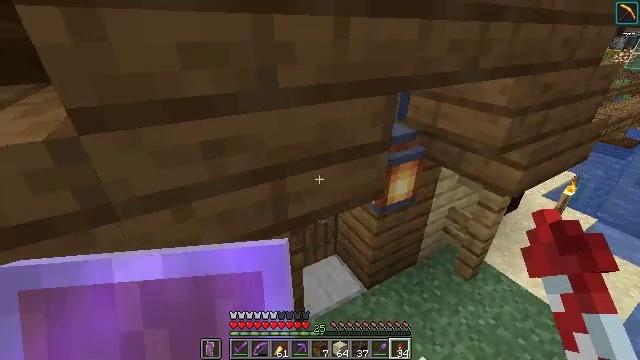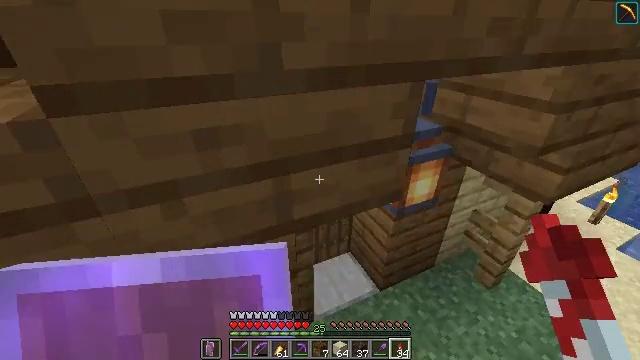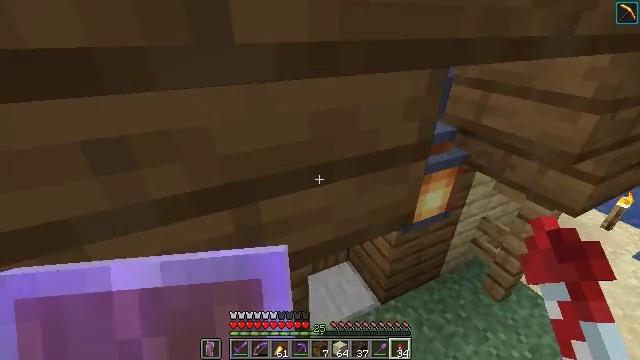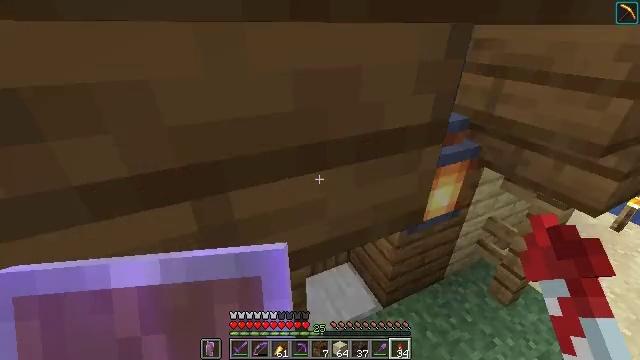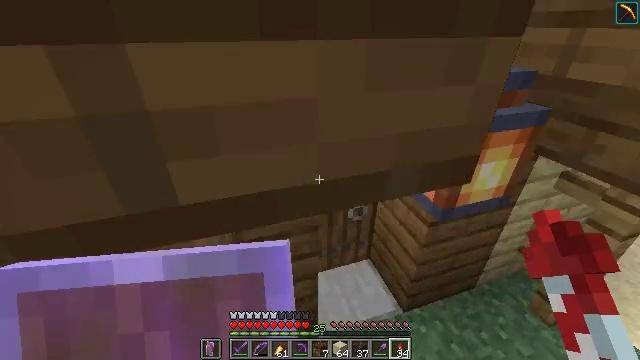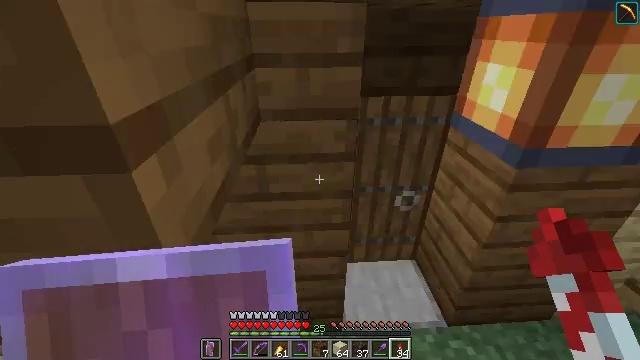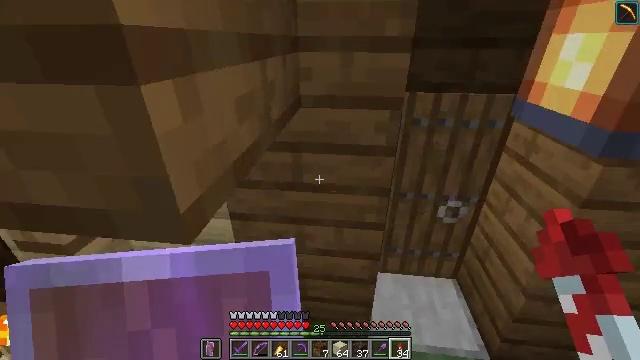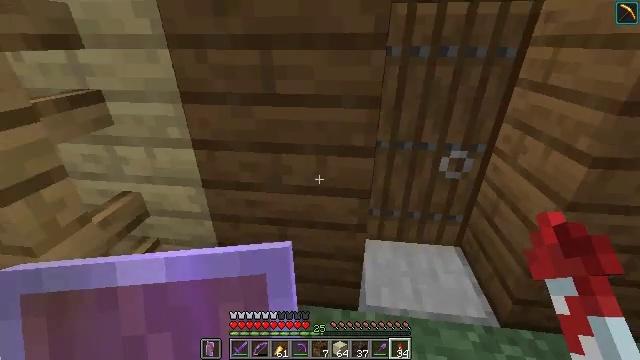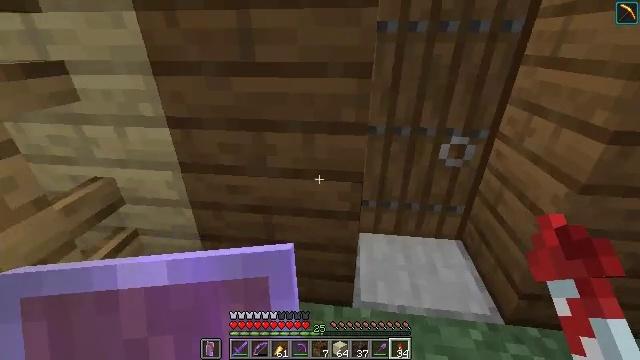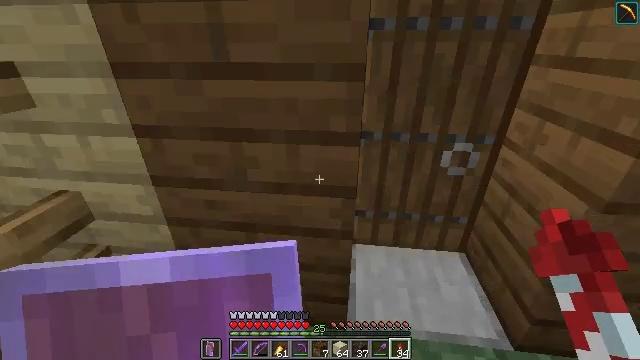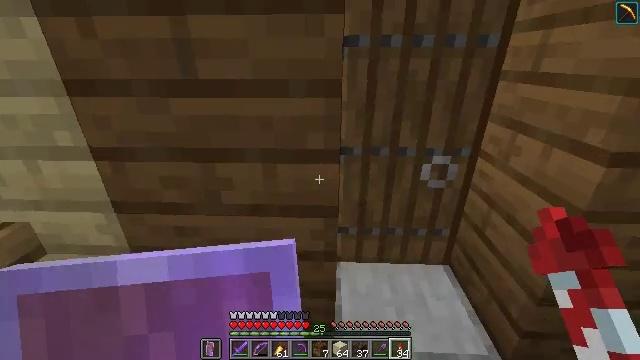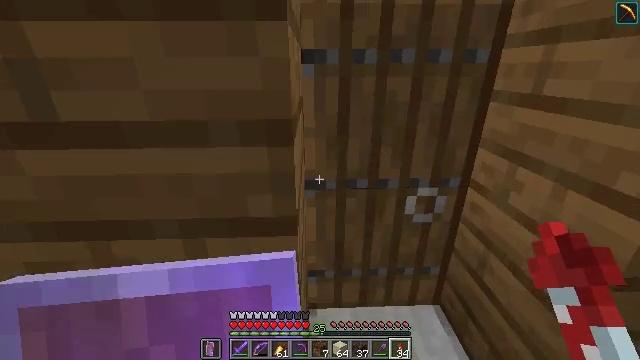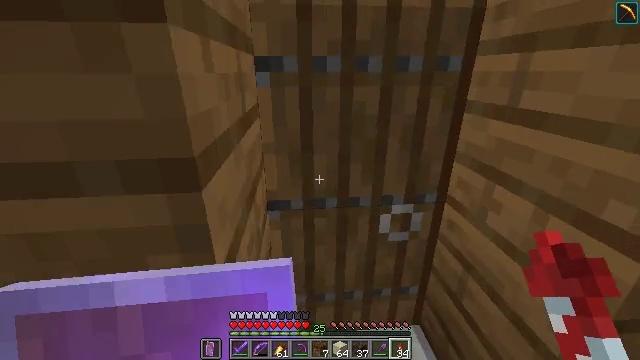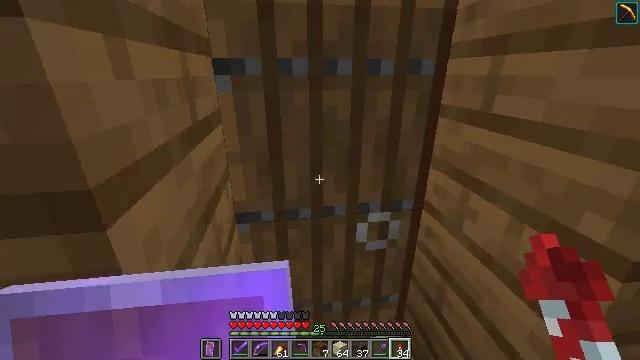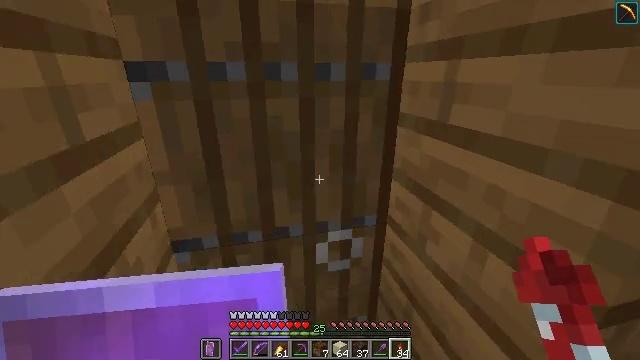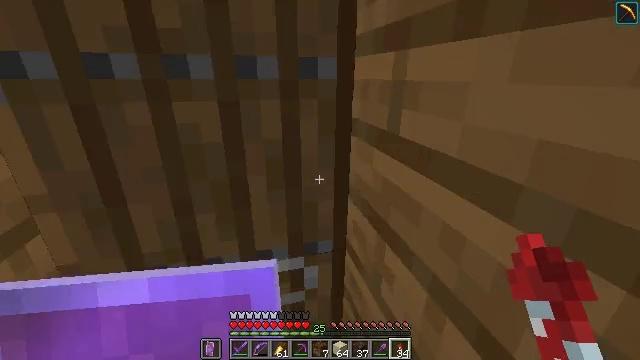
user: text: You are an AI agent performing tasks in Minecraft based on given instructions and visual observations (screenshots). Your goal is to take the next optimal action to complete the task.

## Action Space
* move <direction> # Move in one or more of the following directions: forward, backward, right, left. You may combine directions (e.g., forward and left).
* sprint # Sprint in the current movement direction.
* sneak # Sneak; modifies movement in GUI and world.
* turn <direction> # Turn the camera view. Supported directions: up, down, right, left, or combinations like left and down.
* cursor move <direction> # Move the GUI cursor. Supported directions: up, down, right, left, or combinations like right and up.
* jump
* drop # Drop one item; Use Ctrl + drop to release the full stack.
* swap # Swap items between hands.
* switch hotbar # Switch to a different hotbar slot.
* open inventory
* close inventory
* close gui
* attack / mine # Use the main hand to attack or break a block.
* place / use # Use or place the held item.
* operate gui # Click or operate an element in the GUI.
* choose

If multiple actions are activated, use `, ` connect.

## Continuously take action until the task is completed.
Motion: motion action
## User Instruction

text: Open your crafting menu to make the brown dye.
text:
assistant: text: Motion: move forward, turn left and down
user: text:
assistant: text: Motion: move forward
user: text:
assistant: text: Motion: move forward and move right
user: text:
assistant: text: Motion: move forward and move right, turn left
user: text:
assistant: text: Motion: move forward and move right, turn left
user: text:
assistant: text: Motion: move forward, turn left and up
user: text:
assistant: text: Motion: move forward
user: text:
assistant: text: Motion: move forward
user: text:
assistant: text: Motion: move forward
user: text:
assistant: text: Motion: move forward, turn right and up
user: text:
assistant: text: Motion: move forward and move right, turn right and up
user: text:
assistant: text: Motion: move forward and move right, turn right
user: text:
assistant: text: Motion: move forward and move right, turn right
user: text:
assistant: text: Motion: move forward and move right, turn right
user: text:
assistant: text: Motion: move forward and move right, turn right
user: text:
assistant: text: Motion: move forward and move right
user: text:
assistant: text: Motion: move forward and move right, turn left and up
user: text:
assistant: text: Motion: move forward, turn left and up
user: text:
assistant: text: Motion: move forward, turn left and up
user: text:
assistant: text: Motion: move forward, turn left
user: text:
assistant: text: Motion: move forward
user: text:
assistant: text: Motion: move forward, use / place
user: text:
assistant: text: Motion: move forward, use / place
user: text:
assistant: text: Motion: move forward, use / place
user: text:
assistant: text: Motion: move forward
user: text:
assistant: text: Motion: move forward, turn left
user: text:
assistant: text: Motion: move forward, turn left and up
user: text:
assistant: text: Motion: move forward, turn left
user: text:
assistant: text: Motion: move forward, turn left
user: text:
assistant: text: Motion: move forward and move right, turn left